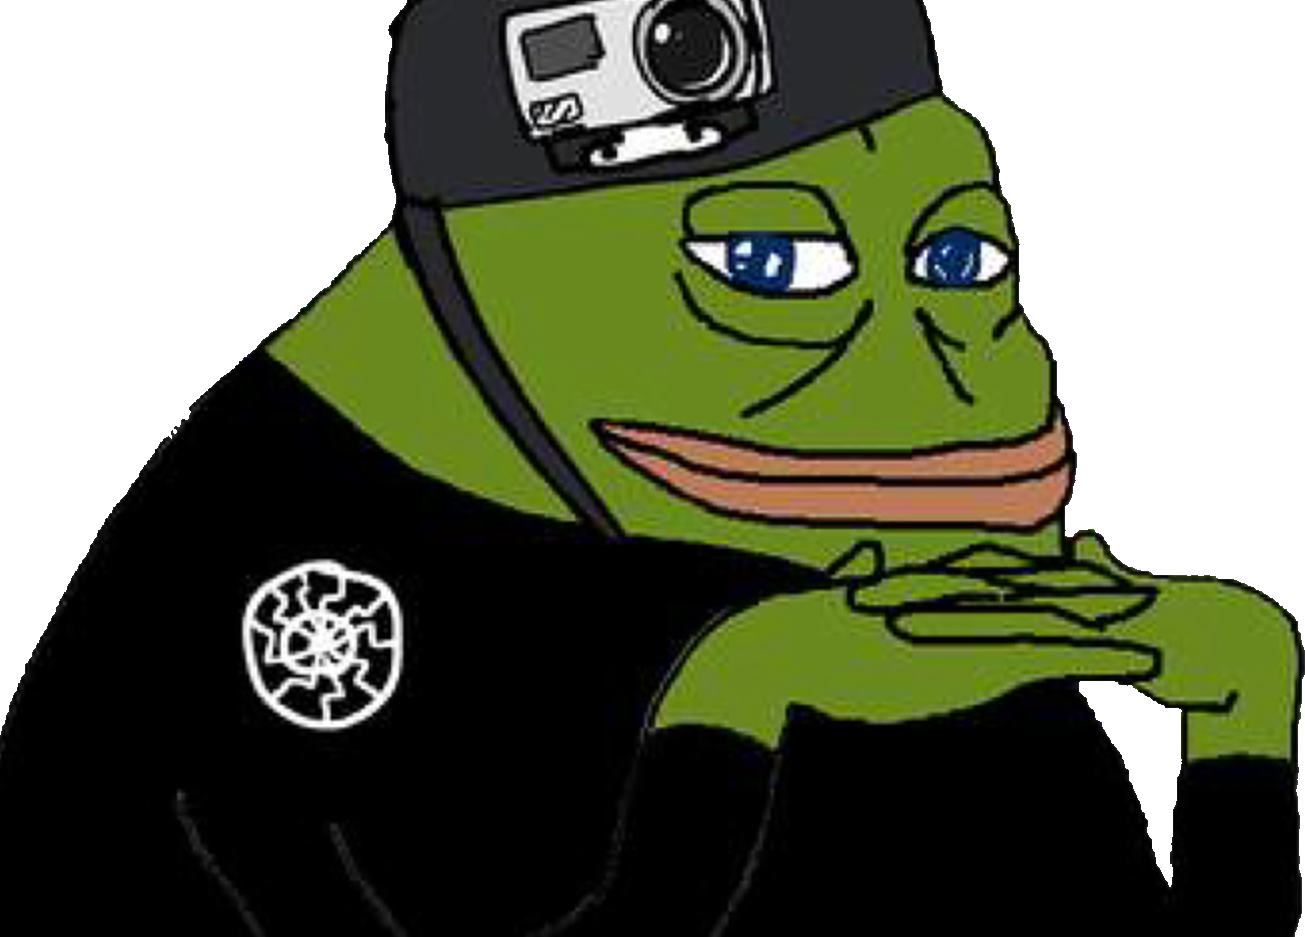
Label: 5_Pepe